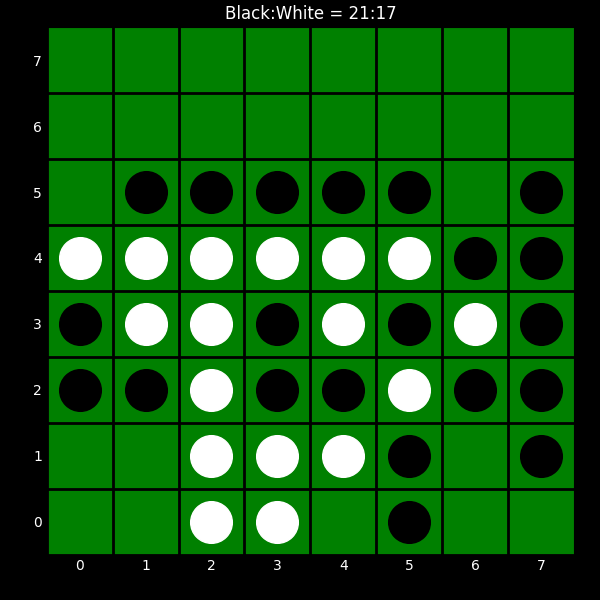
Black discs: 21
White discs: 17